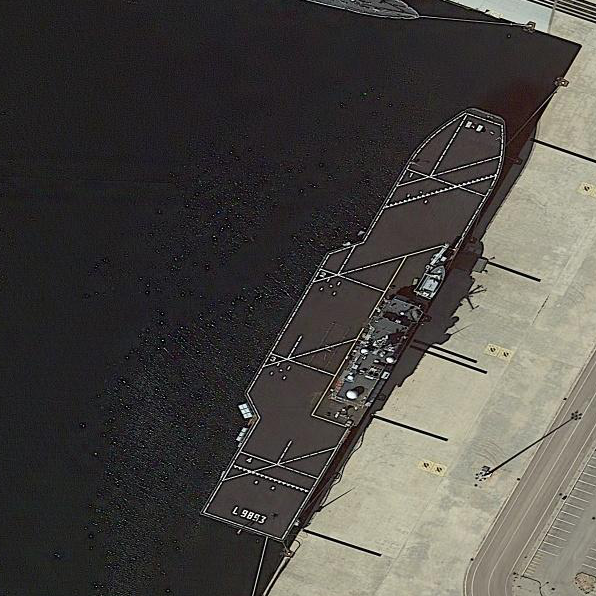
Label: assault